Question: Recently reinstalled my system. Copied whole MySQL folder from 'C:/Programdata'. Then copied back to the same directory on new system, now the Navicat Premium shows the list of db's but when i'm trying to open one of db tables it shows me
I can't open any table. What to do? Ho can I fix it? Please help
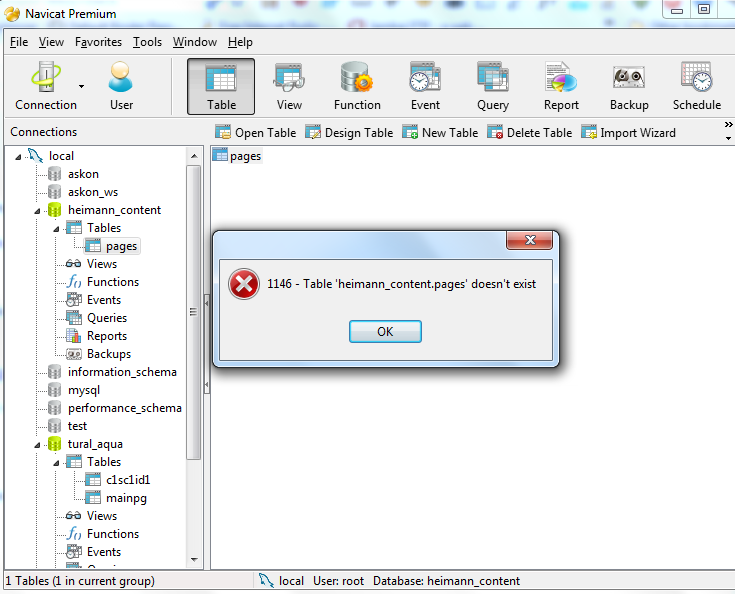
Answer: I'm afraid that your default DB storage was MyIsam and if you don't exported the databases then you doesn't have any solution to recover your data. The same thing happened to me and I spent lot of time with searching any good solution but I didn't find no one.
There is two solution to avoid these problems on the future: you export the database before the reinstall, or you can set the default DB storage to InnoDB and then the "copy back" solution it is working.
Maybe I was wrong (and I hope I was wrong :) ) I just described my own experience about this topic.